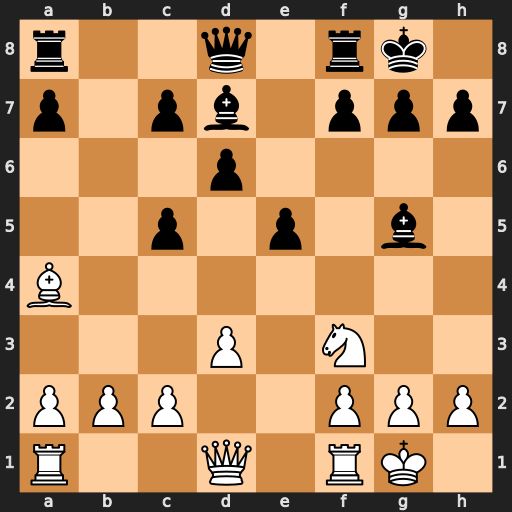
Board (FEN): r2q1rk1/p1pb1ppp/3p4/2p1p1b1/B7/3P1N2/PPP2PPP/R2Q1RK1
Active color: w
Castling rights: -
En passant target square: -
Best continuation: Bxd7 Qxd7 Nxg5